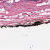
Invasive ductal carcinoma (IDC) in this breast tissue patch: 1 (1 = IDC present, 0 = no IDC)